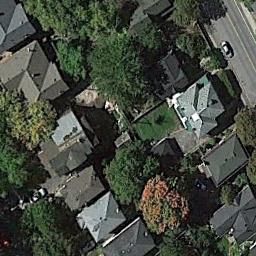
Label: medium_residential